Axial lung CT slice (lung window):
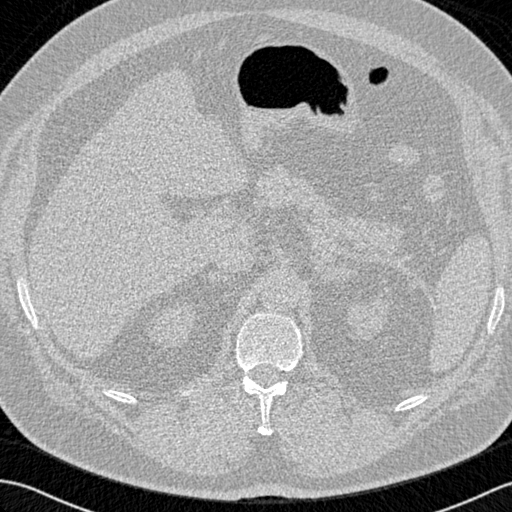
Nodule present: no